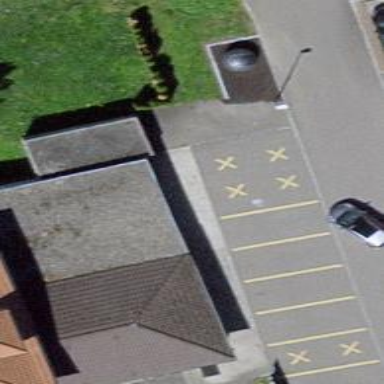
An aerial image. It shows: Post box is visible.